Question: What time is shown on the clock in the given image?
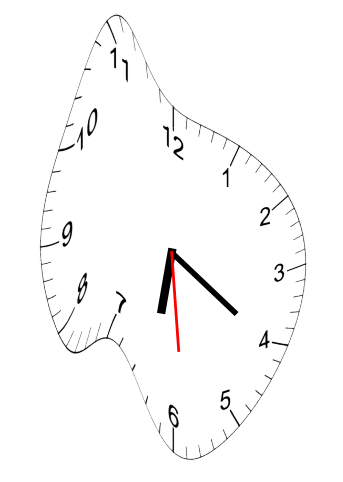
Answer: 06:20:29